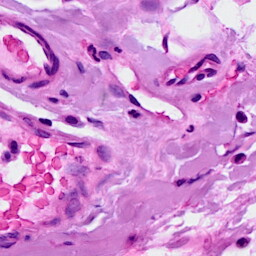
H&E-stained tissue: Breast